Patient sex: F
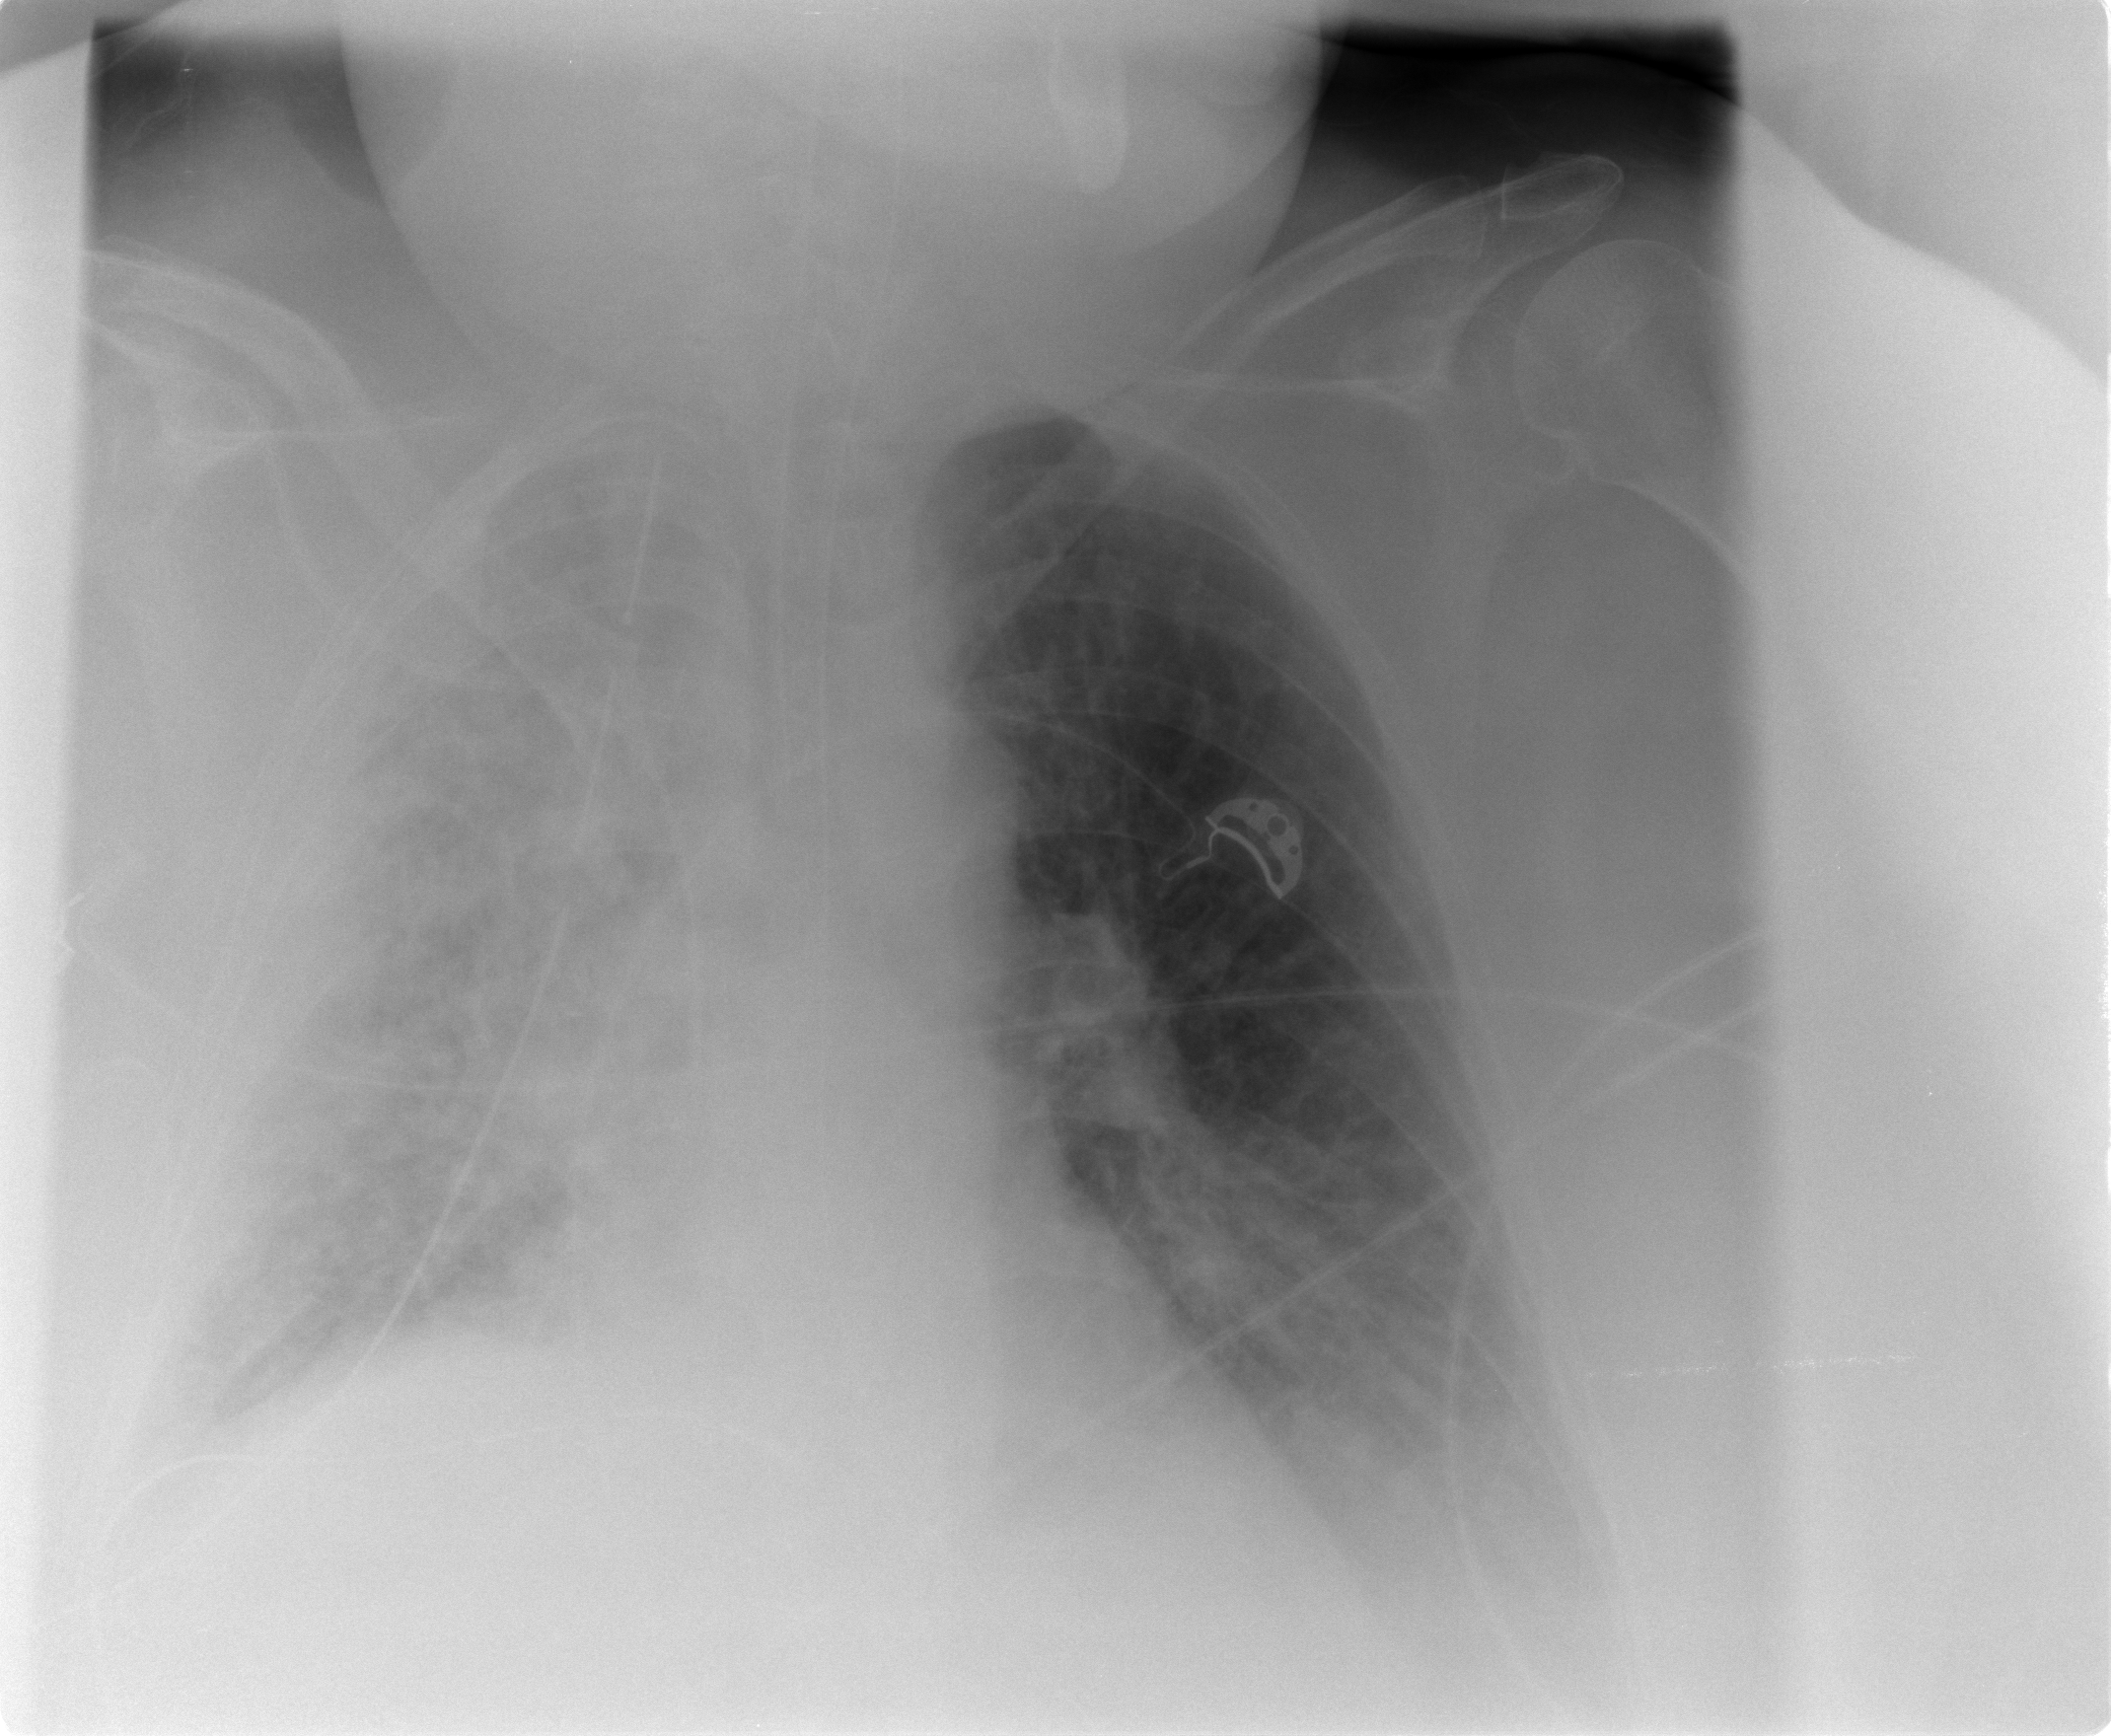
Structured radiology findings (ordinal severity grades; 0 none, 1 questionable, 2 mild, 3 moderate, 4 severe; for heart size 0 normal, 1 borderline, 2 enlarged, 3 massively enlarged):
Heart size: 0
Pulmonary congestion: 2
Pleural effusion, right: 3
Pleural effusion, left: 2
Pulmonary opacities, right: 0
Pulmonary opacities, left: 2
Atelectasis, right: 3
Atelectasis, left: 2